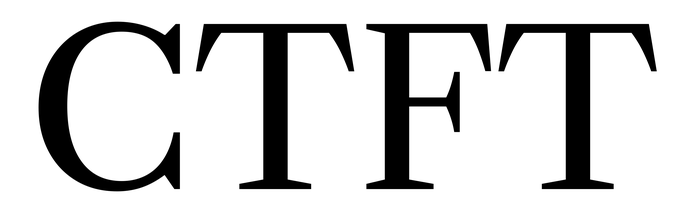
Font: LibreCaslonText_Regular